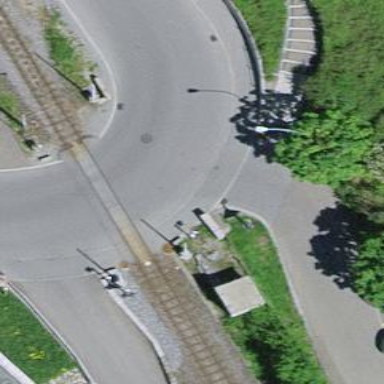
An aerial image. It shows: Street cabinet used for power utility.